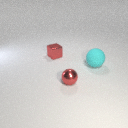
large cyan rubber sphere to the right of small red metal cube